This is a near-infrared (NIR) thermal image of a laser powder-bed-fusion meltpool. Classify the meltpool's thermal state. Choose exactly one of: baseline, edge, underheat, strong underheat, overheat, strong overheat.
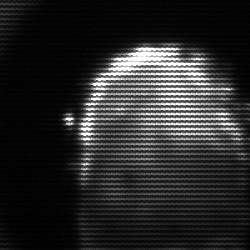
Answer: baseline